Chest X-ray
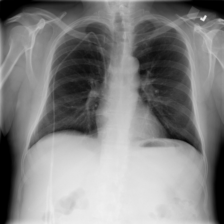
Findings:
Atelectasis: negative
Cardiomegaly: negative
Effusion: negative
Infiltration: positive
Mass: negative
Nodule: negative
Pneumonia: negative
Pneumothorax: negative
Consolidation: negative
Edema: negative
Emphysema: negative
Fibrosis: negative
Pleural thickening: negative
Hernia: negative